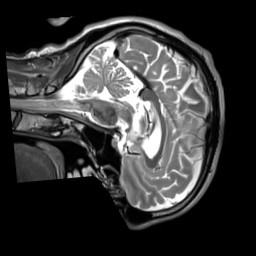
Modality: T2w
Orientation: sagittal
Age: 62
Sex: male
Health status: ill
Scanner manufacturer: siemens
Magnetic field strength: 3 T
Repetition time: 2.8 s
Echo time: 0.326 s